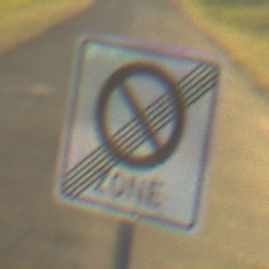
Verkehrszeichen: EndeEingeschraenktesHalteverbotZone
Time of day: SunriseSunset
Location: Outdoor (RoadRail)
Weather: Clear
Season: NotSpecified
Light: Natural